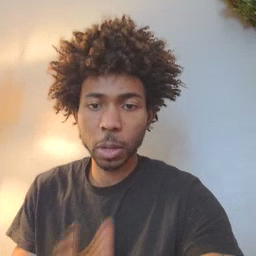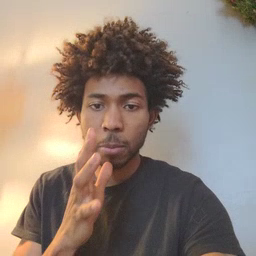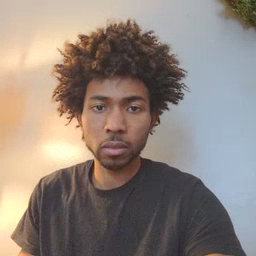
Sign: mom